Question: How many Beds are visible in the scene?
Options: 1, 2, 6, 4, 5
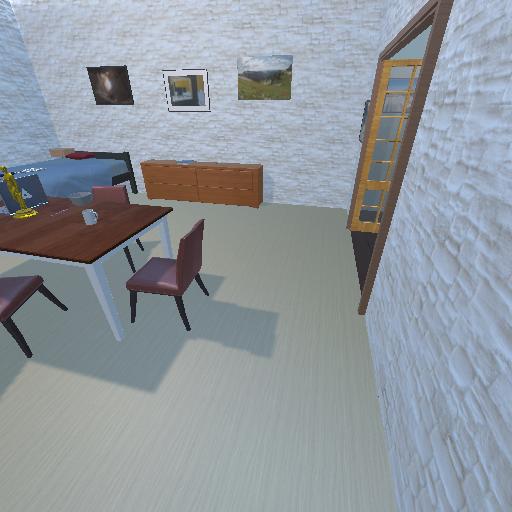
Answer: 1